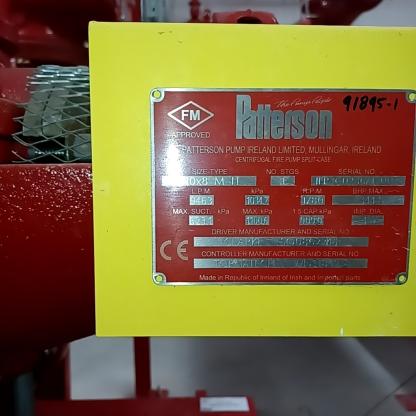
Klasa: tabliczka-znamionowa